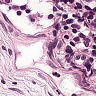
Metastatic tissue present: no